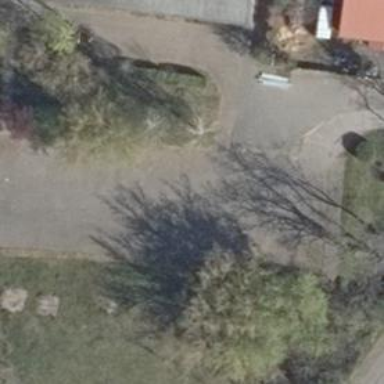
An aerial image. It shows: Parking area with compacted surface.